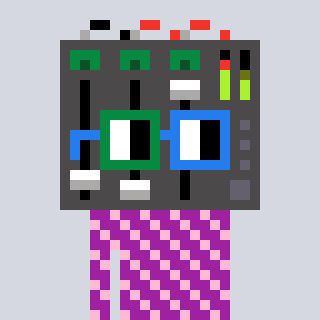
a pixel art character with square green and blue glasses, a mixer-shaped head and a magenta-colored body on a cool background